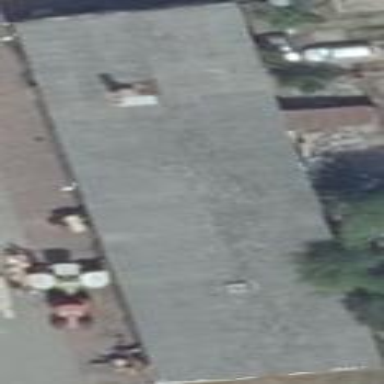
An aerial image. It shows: Industrial building.